Question: I am stuck with my companies CRM for creating surveys. I can customize the JavaScript and CSS of the survey but not the junk HTML code it puts out.
I am trying to get answers for a survey question laid out as a range.
Example:

But I can't seem to target the answers in order to either apply a display: inline attribute or a float: left attribute.
See the HTML code which I cannot edit below.
'''
<div class="QuestionContainer"
id="cont_id_f_6b97f5812768e81180f1005056a85b23" questionIndex="12">
<table cellpadding="0" cellspacing="0">
<tr style="font-family:Verdana; font-size:13px; color:#000000;">
<td class="alignTop"><input
id="multioption0_6b97f5812768e81180f1005056a85b23"
name="multioption0_6b97f5812768e81180f1005056a85b23"
type="radio"
value="1 - Not at all satisfied"
onclick="ShowOneRadio(this);" />
</td>
<td class="alignTop">1 - Not at all satisfied</td>
</tr>
<tr style="font-family:Verdana; font-size:13px; color:#000000;">
<td class="alignTop"><input
id="multioption1_6b97f5812768e81180f1005056a85b23"
name="multioption1_6b97f5812768e81180f1005056a85b23"
type="radio"
value="2 - Somewhat satisfied" onclick="ShowOneRadio(this);"
/>
</td>
<td class="alignTop">2 - Somewhat satisfied</td>
</tr>
</table>
</div>
'''
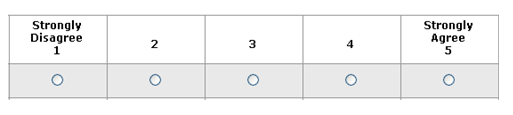
Answer: Flex box is awesome i'd suggest looking at its api
> <URL>
If you have access to change the HTML i would as the markup you've used is very verbose for what you're trying to achieve.
please let me know if you have any questions
'''
.QuestionContainer {
width: 100%;
}
.QuestionContainer tbody {
display: flex;
flex-direction: row;
}
tr {
padding: 10px;
}
tr:nth-of-type(odd) {
background: #ccc;
}
'''
'''
<div class="QuestionContainer" id="cont_id_f_6b97f5812768e81180f1005056a85b23" questionIndex="12">
<table cellpadding="0" cellspacing="0">
<tr>
<td class="alignTop">
<input type="radio" value="1 - Not at all satisfied" onclick="ShowOneRadio(this);" />
</td>
<td class="alignTop">1 - Not at all satisfied</td>
</tr>
<tr>
<td class="alignTop"><input type="radio" value="2 - Somewhat satisfied" onclick="ShowOneRadio(this);" />
</td>
<td class="alignTop">2 - Somewhat satisfied</td>
</tr>
<tr>
<td class="alignTop">
<input type="radio" value="1 - Not at all satisfied" onclick="ShowOneRadio(this);" />
</td>
<td class="alignTop">3 - Not at all satisfied</td>
</tr>
<tr>
<td class="alignTop">
<input type="radio" value="2 - Somewhat satisfied" onclick="ShowOneRadio(this);" />
</td>
<td class="alignTop">4 - Somewhat satisfied</td>
</tr>
</table>
</div>
'''